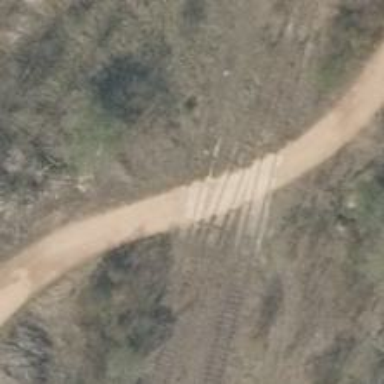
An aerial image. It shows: Abandoned railway.